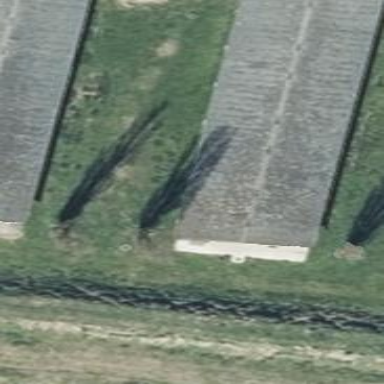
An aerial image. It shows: Gabled roof of grey-colored farm auxiliary building with its roof oriented along the structure.